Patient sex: M
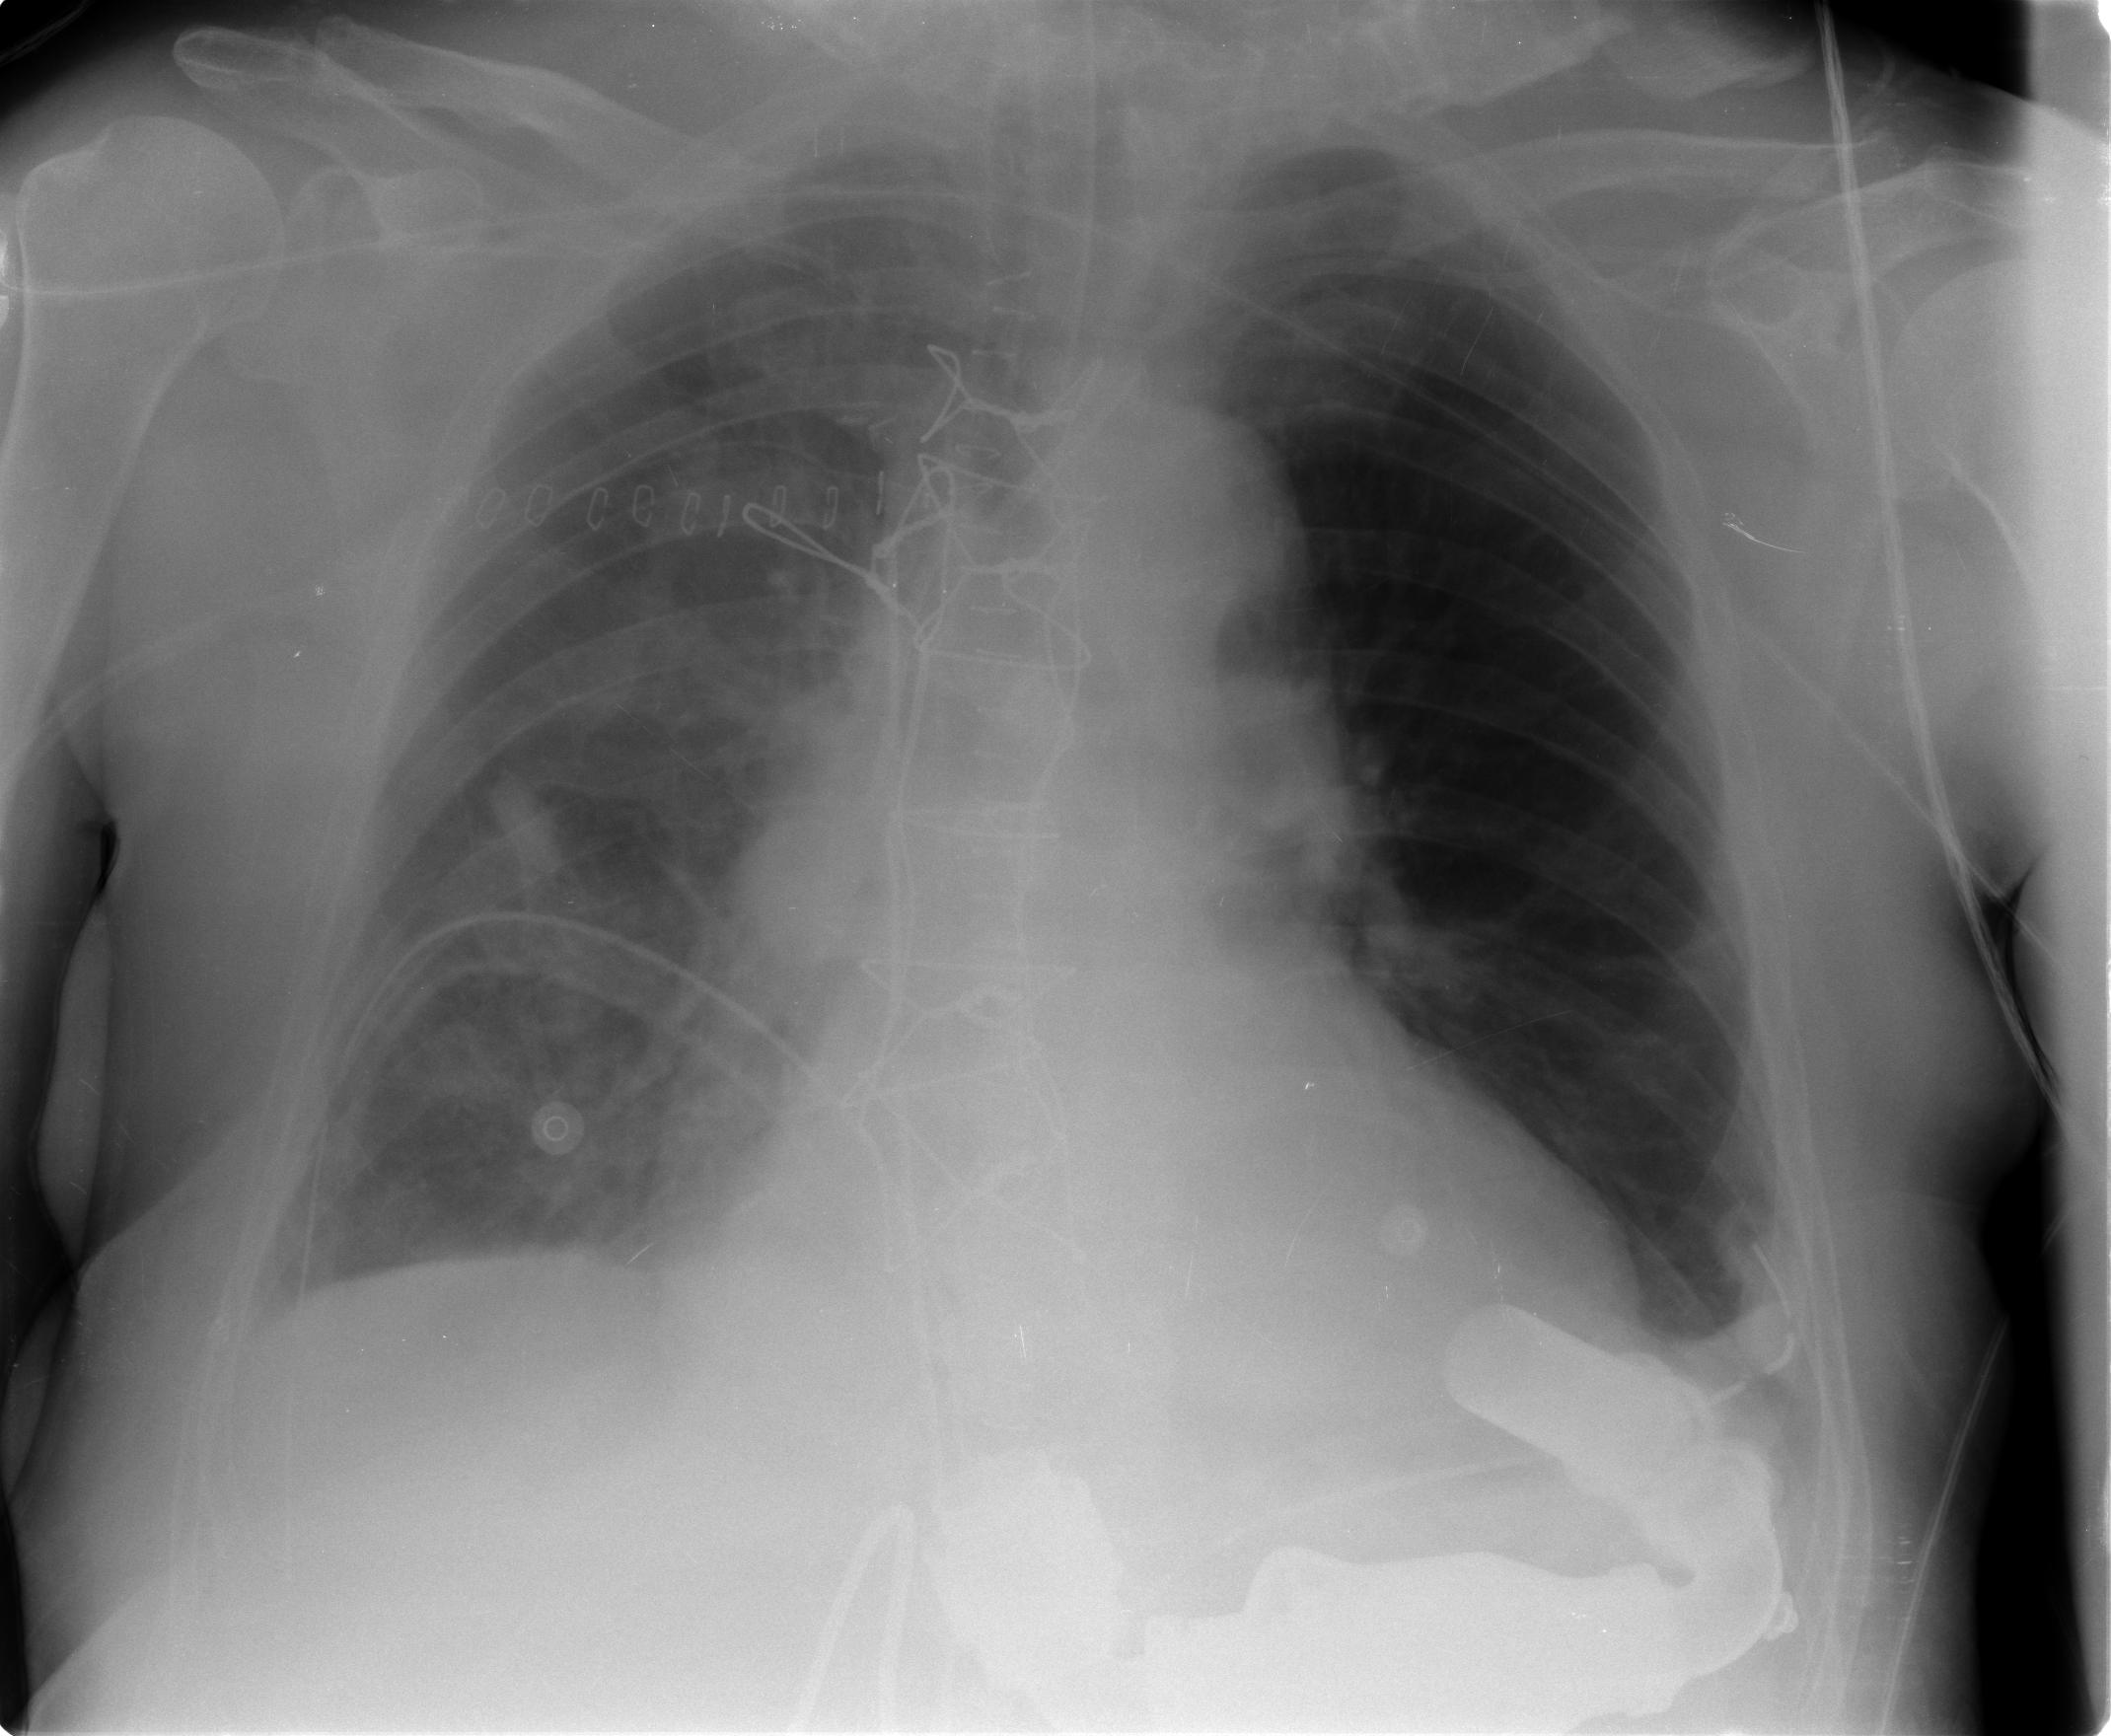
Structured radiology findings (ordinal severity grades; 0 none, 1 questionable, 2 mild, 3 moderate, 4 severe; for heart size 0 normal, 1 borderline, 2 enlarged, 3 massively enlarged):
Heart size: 2
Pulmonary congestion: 0
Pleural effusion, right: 1
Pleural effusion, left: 2
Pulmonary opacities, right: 0
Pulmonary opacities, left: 0
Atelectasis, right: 2
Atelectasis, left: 2